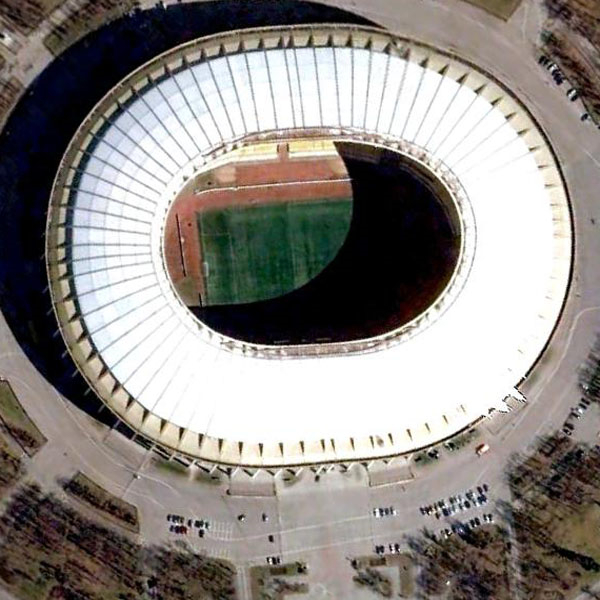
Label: Stadium